Aerial crown-view tile of a tropical tree (Barro Colorado Island, Panama), acquired 20241216:
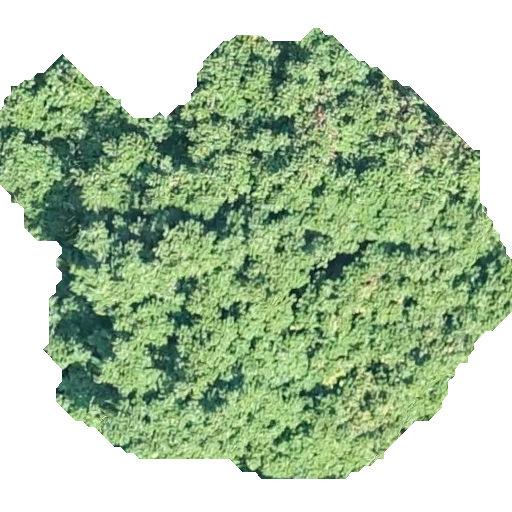
Species: Tachigali panamensis
GBIF accepted scientific name: Tachigali panamensis
Crown area: 240.288 m²